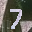
Label: 7